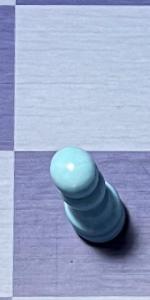
Label: Pawn_White